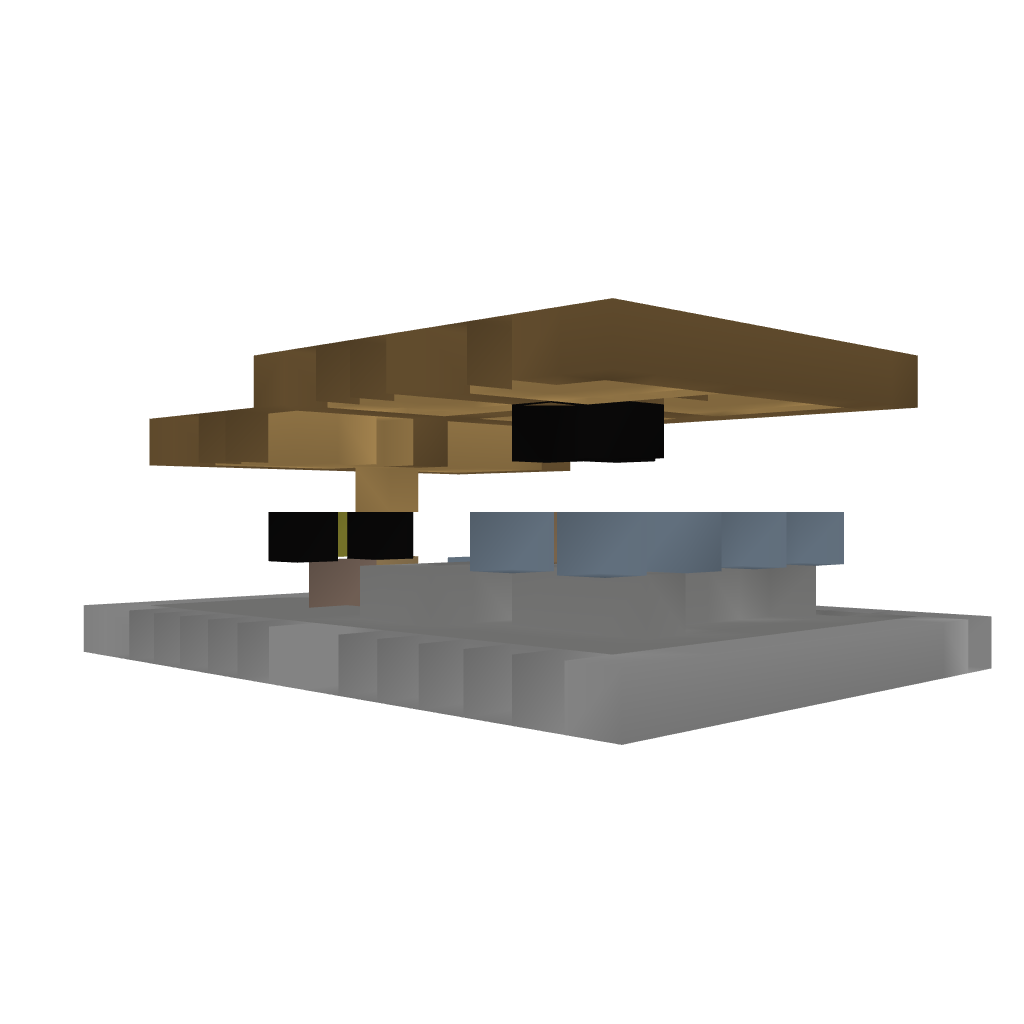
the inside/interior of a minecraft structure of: Small wooden house